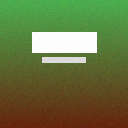
Screen state: on